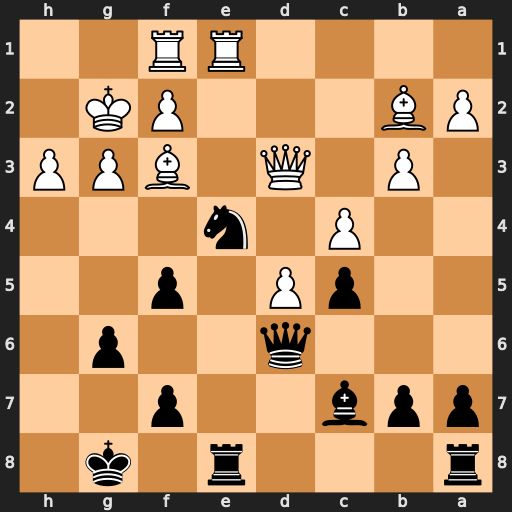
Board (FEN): r3r1k1/ppb2p2/3q2p1/2pP1p2/2P1n3/1P1Q1BPP/PB3PK1/4RR2
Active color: b
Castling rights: -
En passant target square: -
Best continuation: Nxf2 Rxe8+ Rxe8 Rxf2 Qxg3+ Kf1 Qxh3+